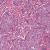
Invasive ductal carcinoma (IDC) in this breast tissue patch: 1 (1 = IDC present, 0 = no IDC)